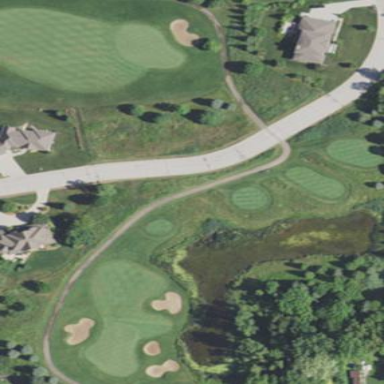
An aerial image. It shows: Water hazard in golf course. The hazard is natural water feature.